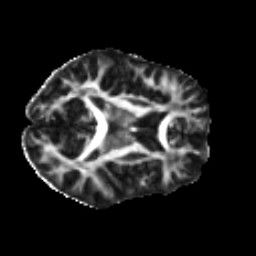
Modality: FA
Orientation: axial
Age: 23
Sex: female
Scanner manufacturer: ge
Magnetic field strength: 3 T
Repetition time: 7.8 s
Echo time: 0.0606 s